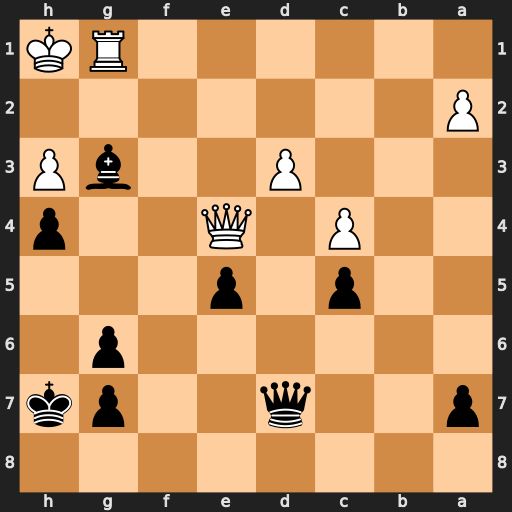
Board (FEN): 8/p2q2pk/6p1/2p1p3/2P1Q2p/3P2bP/P7/6RK
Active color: b
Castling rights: -
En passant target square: -
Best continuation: Qxh3#